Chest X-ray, AP view. Patient: 72 years old, sex M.
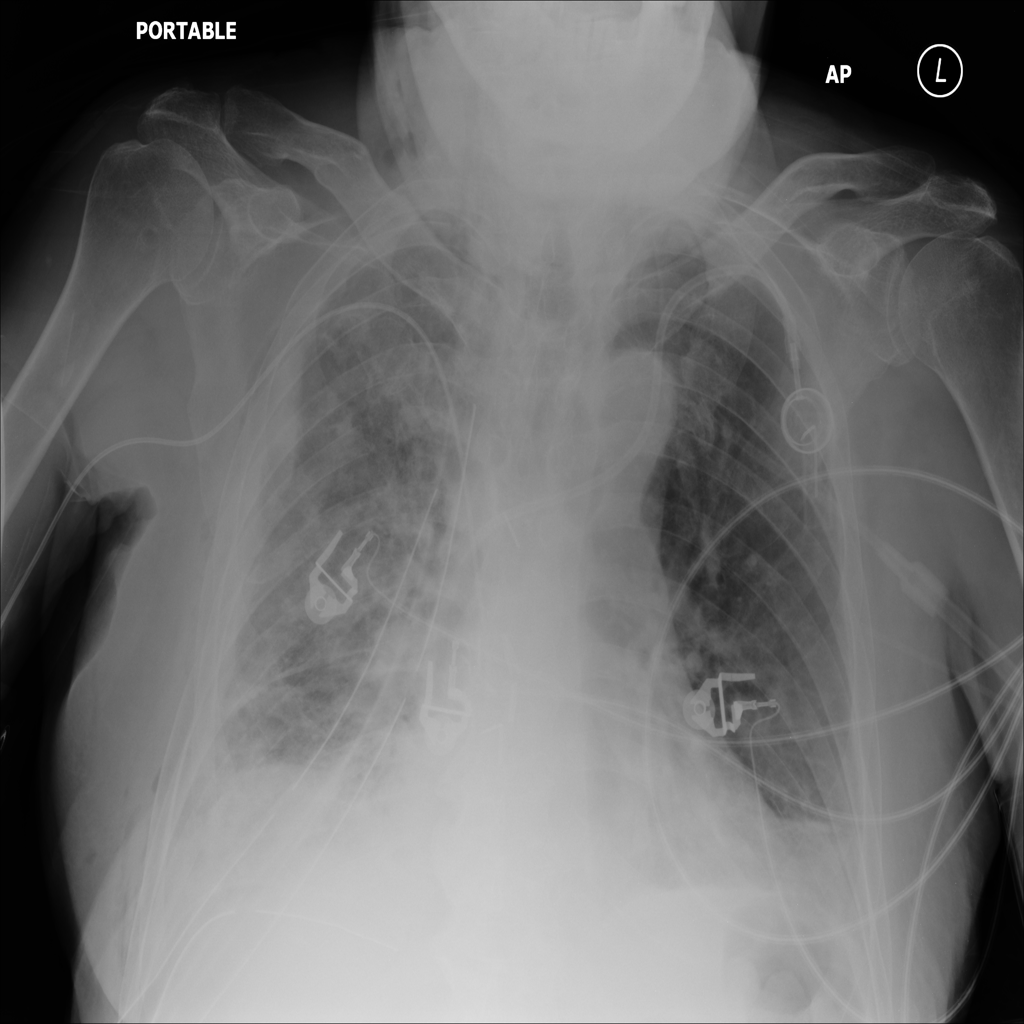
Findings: Infiltration, Mass